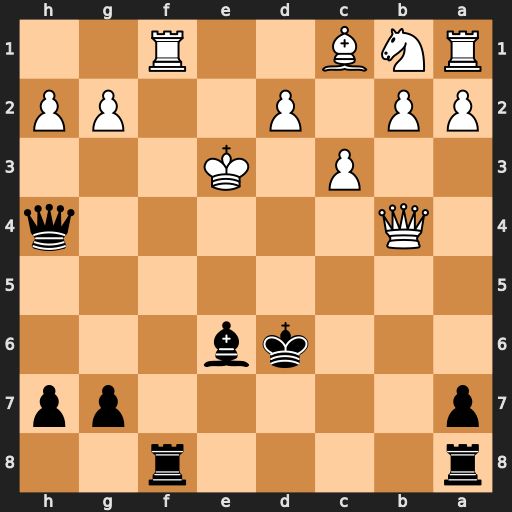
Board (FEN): r4r2/p5pp/3kb3/8/1Q5q/2P1K3/PP1P2PP/RNB2R2
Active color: b
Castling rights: -
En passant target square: -
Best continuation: Qxb4 cxb4 Rxf1